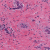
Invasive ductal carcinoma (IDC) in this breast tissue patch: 0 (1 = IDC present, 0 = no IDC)